Field crop: tomato
Growth stage: 2
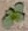
Species: solanum